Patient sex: M
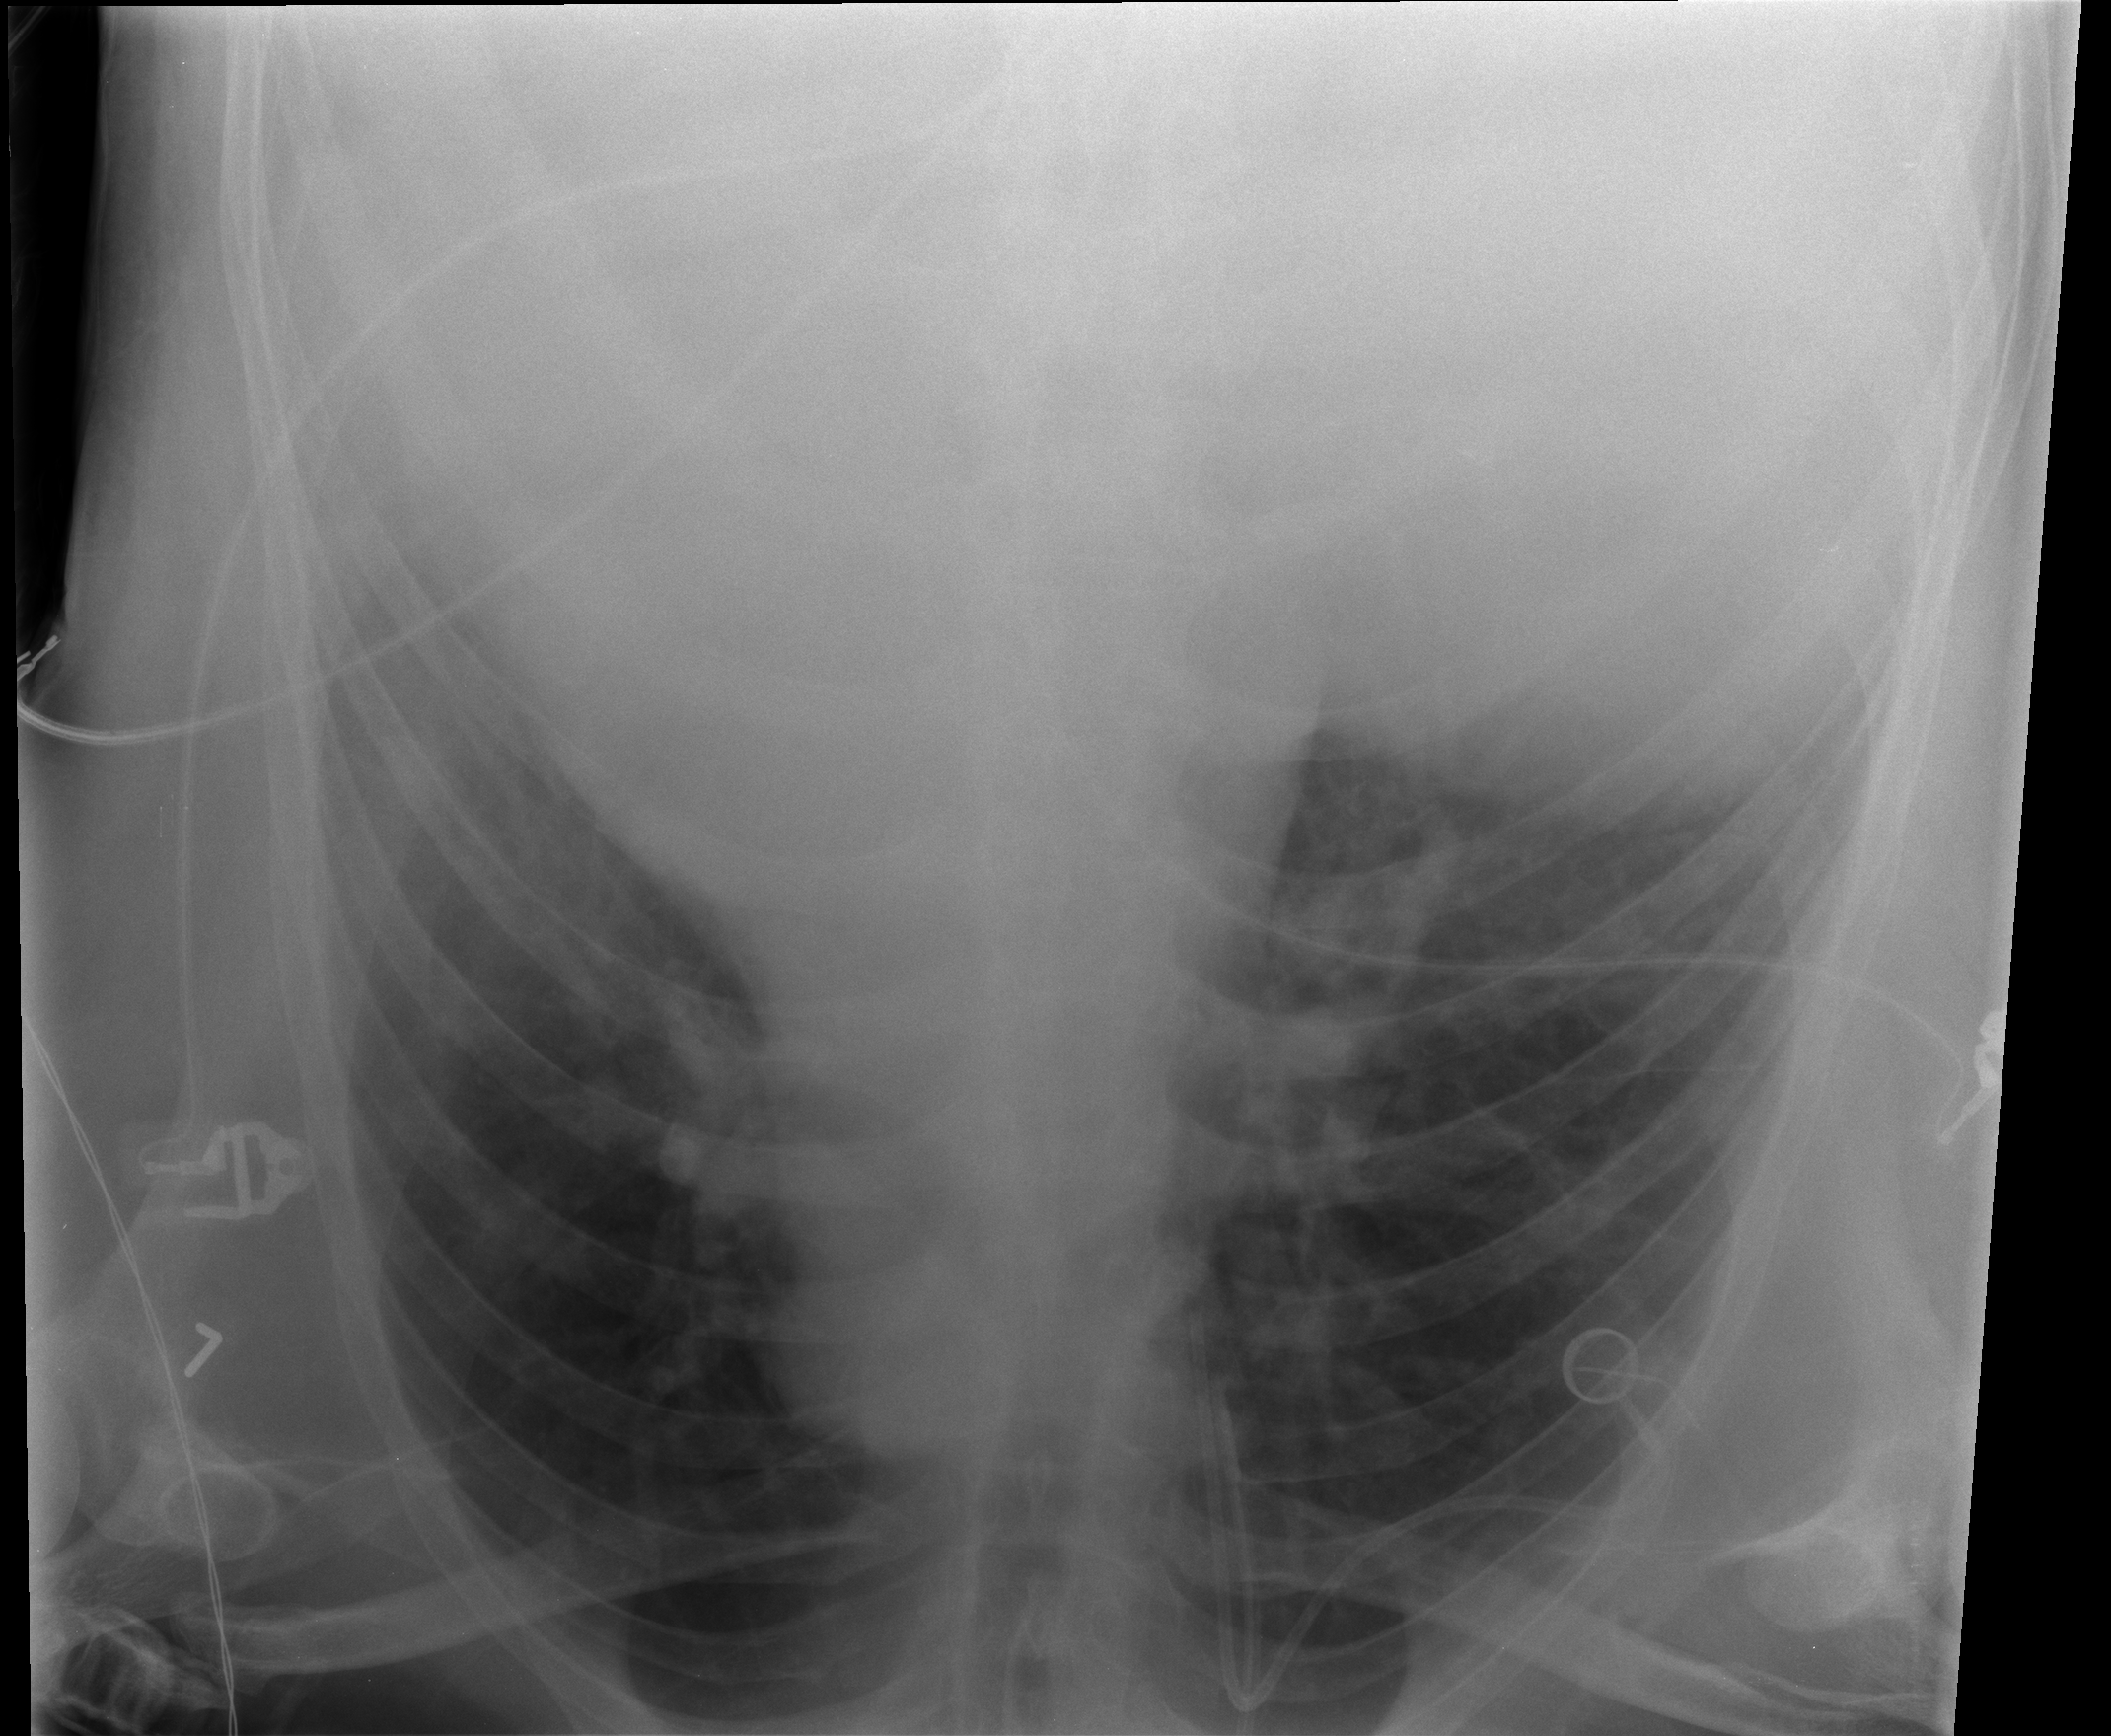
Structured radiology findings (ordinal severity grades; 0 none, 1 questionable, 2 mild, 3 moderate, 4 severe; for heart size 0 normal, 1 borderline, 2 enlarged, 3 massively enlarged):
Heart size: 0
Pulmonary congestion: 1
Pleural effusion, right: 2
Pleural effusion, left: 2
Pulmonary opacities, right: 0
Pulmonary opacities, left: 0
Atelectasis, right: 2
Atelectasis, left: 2